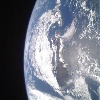
Label: cloud